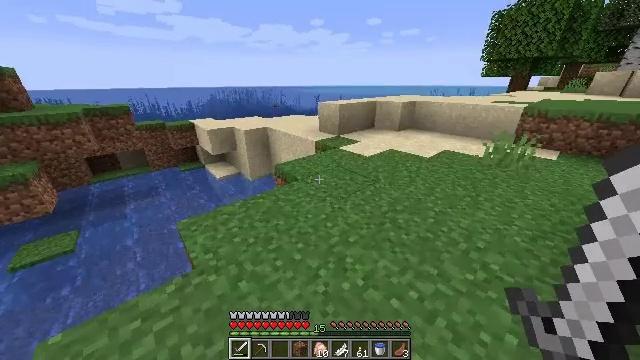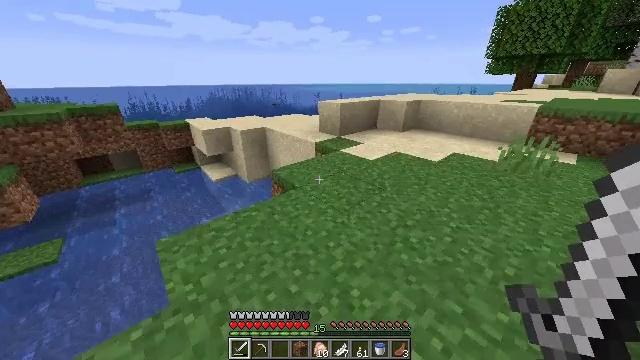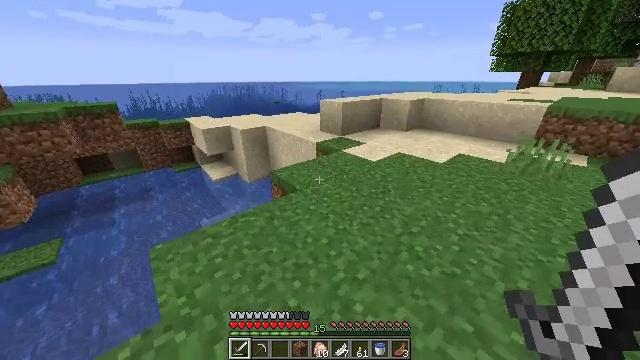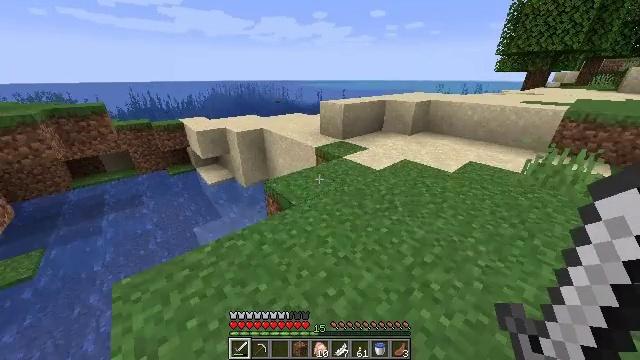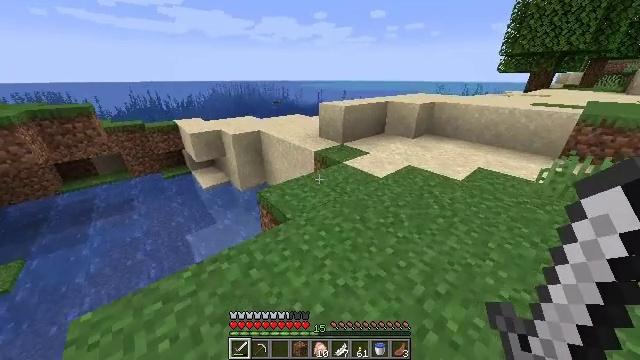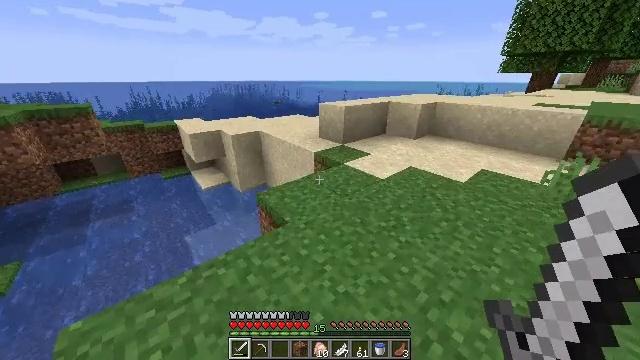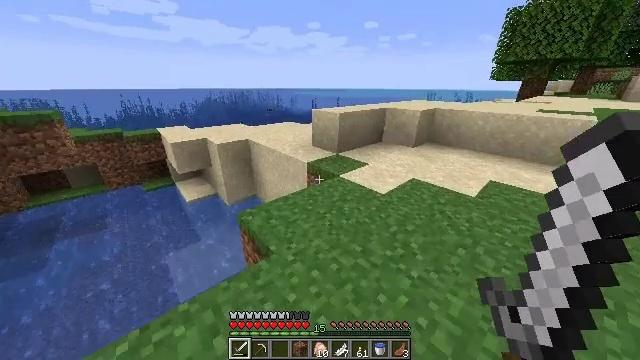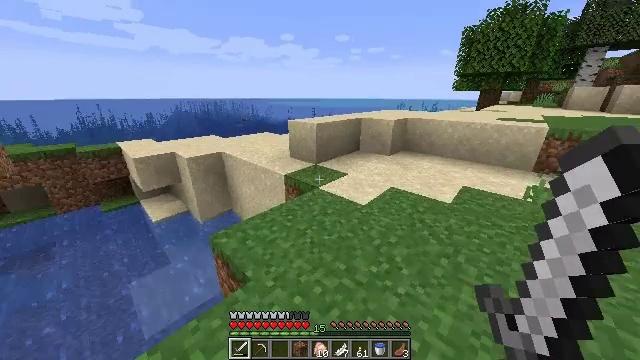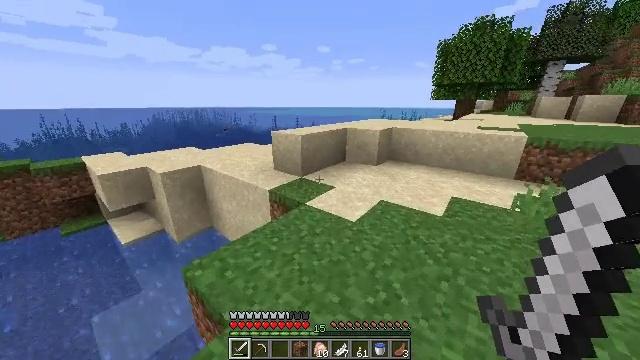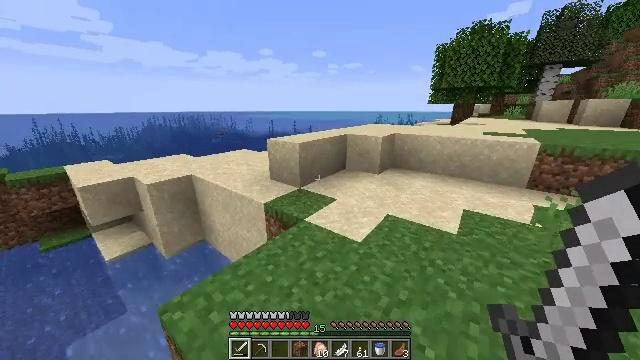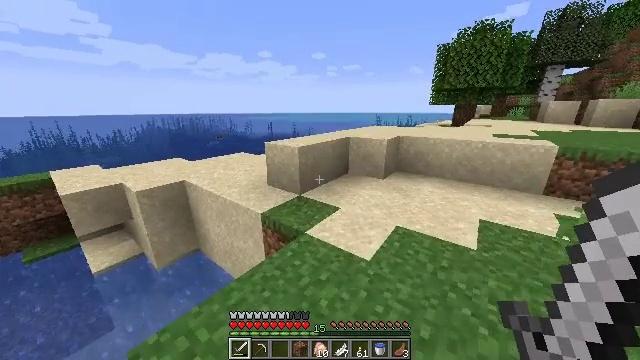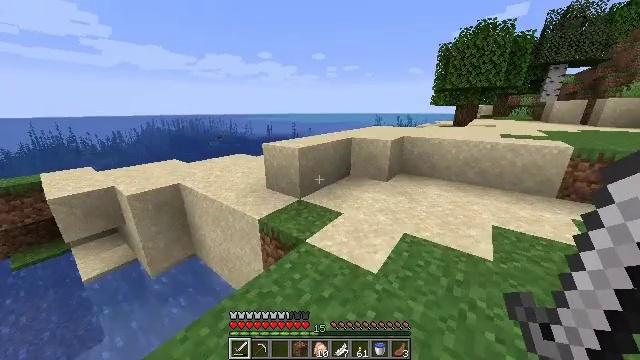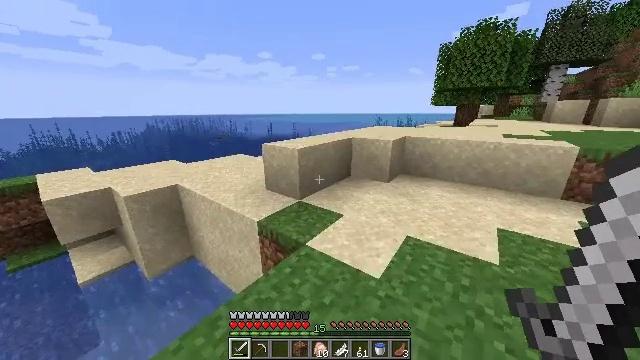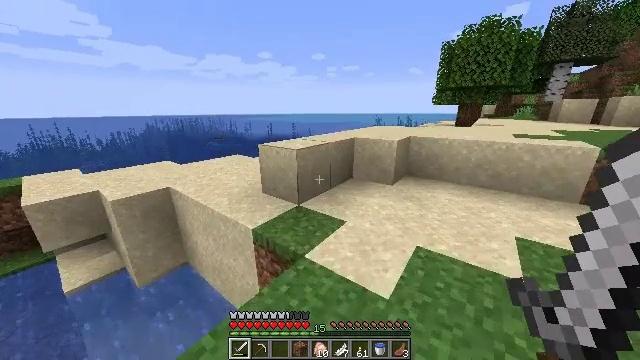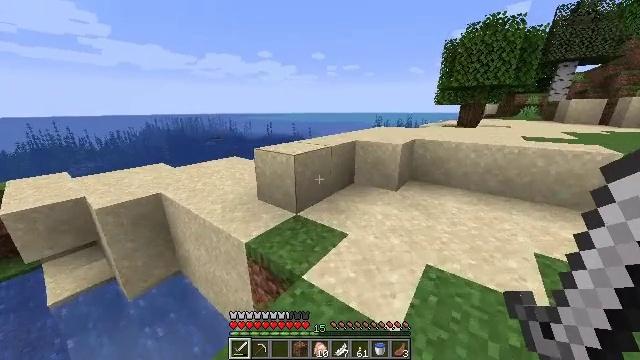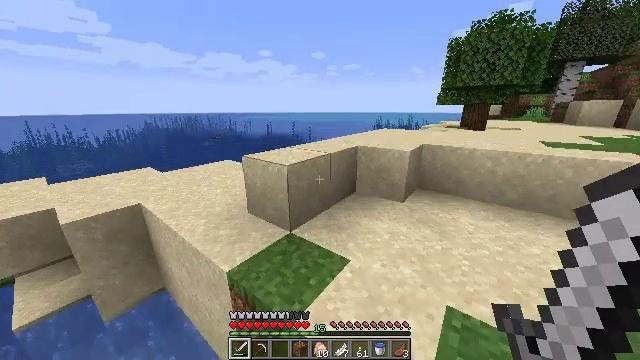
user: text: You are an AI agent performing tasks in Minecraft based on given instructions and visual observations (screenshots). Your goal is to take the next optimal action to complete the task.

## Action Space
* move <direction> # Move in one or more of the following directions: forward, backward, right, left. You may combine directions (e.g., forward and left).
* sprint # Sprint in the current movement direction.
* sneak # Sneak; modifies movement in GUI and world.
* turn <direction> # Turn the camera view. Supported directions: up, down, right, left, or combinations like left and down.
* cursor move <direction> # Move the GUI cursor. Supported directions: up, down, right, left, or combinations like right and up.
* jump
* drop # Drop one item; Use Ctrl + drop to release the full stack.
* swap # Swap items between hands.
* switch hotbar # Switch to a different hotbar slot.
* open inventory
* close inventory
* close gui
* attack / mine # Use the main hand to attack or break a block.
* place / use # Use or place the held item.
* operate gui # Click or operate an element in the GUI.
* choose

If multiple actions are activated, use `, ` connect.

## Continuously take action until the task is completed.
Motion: motion action
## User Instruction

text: Gather sand from the desert.
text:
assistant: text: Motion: move forward, sprint
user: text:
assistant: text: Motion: move forward, sprint
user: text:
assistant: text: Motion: move forward, sprint
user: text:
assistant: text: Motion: move forward, sprint
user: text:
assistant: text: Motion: move forward, sprint
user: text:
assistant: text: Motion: move forward, sprint, turn right and up
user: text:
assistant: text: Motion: move forward, sprint, turn right and up
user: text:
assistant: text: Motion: move forward, sprint, turn right and up
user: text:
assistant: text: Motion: move forward, sprint, turn up
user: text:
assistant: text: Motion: move forward, sprint
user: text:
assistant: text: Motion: move forward, sprint
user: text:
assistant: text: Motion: move forward, sprint
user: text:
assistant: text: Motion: move forward, sprint
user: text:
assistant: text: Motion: move forward, sprint
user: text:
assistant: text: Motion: move forward, sprint
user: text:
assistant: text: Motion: move forward, sprint
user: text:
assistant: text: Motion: move forward, sprint
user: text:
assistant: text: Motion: move forward, sprint, jump
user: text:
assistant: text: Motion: move forward, sprint, turn left, jump
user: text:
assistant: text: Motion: move forward, sprint, turn left, jump
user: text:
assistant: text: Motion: move forward, sprint, turn left, jump
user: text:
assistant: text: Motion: move forward, sprint, turn left, jump
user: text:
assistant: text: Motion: move forward, sprint
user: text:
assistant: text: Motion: move forward
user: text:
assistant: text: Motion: move forward
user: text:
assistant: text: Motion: move forward
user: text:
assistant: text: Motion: no_op
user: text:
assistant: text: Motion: no_op
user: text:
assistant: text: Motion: no_op
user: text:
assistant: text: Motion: no_op